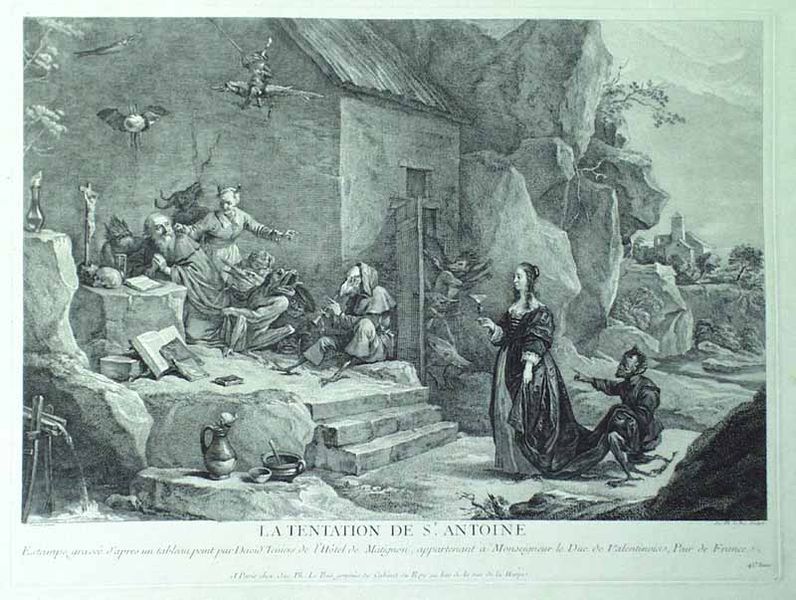
Titel: La tentation de St Antoine
Künstler: Jacques-Philippe Lebas
Standort: Karlsruhe
Institution: Staatliche Kunsthalle Karlsruhe
Schlagwörter: felsen, gestein, himmel, mann, vogel, wasser, frauen, grün, menschen, stadt, frankreich, frau, glas, grau, kleid, tisch, zeichnung, dach, haus, tiere, bibel, geschichte, schale, schädel, schüssel, stein, busch, hütte, kirche, gewand, kelch, höhle, kanne, krug, schrift, bücher, fels, dorf, grafik, graphik, schlucht, französisch, treppe, treppen, löffel, wein, stufe, stufen, gestalt, buch, kreuz, geschirr, druck, radierung, stich, schwarzweiß, text, beten, dämon, flöte, verführung, totenkopf, christus, jesus, teufel, satyr, versuchung, fabelwesen, kruzifix, mönch, grünlich, heiliger, heilige, kupferstich, graustufen, ungeheuer, gläubig, dämonen, monster, unterwelt, wasserkrug, fledermaus, quelle, masken, alchemist, anton, einsiedelei, fabeltiere, eremitage, jesus am kreuz, hl antonius, kreatur, antonius, antoine, hiob, hl. antonius, la tentation de s'antoine, versuchung des heiligen antonius, tisch gefäße, ersuchung des antonius, la tentation de s. antoine, die versuchung des heiligen antonius, der sünder, tentation s'antoine, versuchung des antonius, eflsen